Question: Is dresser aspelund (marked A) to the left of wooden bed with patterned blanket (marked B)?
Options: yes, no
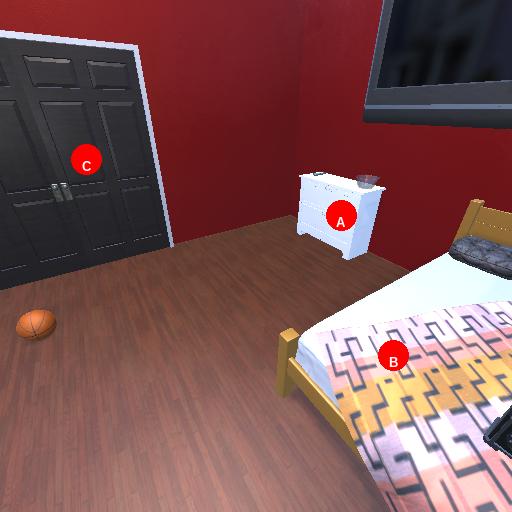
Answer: yes